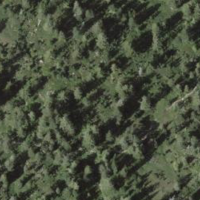
EUNIS habitat code: 26
Species observed at this site:
Campanula barbata